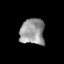
Tissue: prostate
Cell type: T cells
Senescence score: 0.3534
Nuclear area (px): 626
Mean DAPI intensity: 152.038